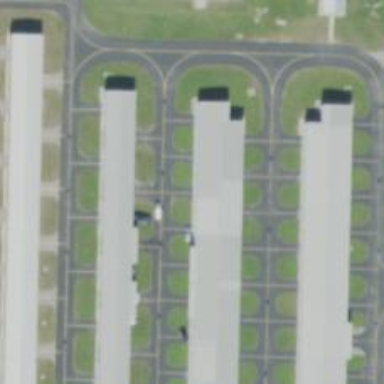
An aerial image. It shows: View of taxiway at the airport.